Question: Hope you are well.
I am in need to change flot bar/pie color depending on it's value.
For example I have data as
'''
data = [
{ label: "Label 1", color: "orange", data: 10}
{ label: "Label 2", color: "orange", data: 20}
{ label: "Label 3", color: "orange", data: 70}
];
$.plot(placeholder, data, options);
'''
Label 3 as largest one should stay orange and Label 2 and Label 1 should have opacity (for example each -10% will give -10 to opacity).
Something like that:

Any ideas or hints in right direction?
Thank you!
P.S. Label values will change dynamically, so I can't just add predefined colors.
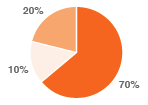
Answer: Edited, this should work
'''
var data = [{ label: "Label 1", color: "rgba(255,165,0,1.0)", data: 10},
{ label: "Label 2", color: "rgba(255,165,0,1.0)", data: 20},
{ label: "Label 3", color: "rgba(255,165,0,1.0)", data: 70}]
var maxOpacity = 0;
data.forEach(function(a) {
maxOpacity = Math.max(a.data, maxOpacity);
});
data.forEach(function(a) {
var opacity = (((a.data * 100) / maxOpacity) / 100).toFixed(2);
if (a.color.indexOf('rgba') == 0) {
var b = a.color.split(',');
b[3] = opacity;
a.color = b.join(",") + ")";
}
});
var placeholder = $("#placeholder");
$.plot(placeholder, data, {
series: {
pie: {
show: true
}
}
});
'''